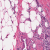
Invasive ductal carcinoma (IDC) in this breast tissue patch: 0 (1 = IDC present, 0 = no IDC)